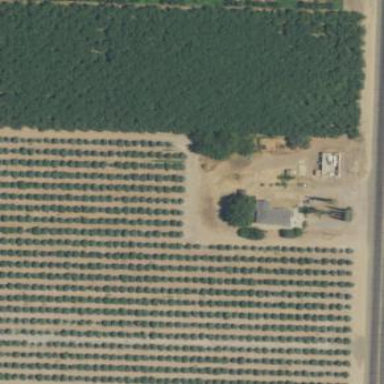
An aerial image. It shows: Orchard.